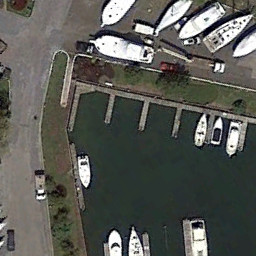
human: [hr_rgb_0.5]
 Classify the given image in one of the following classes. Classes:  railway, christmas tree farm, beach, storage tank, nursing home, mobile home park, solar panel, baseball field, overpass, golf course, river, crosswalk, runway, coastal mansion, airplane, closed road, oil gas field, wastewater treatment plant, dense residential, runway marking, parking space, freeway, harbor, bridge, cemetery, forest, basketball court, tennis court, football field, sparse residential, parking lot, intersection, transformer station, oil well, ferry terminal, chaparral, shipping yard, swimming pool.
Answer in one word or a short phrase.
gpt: ferry terminal